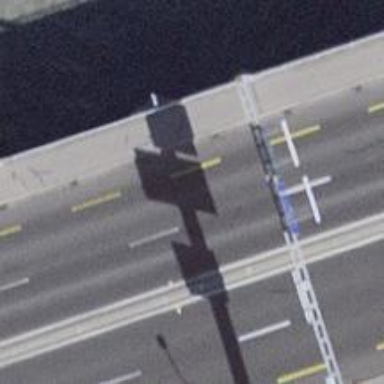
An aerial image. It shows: Primary highway bridge with asphalt surface. It has cycle lane and busway.